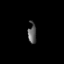
Tissue: prostate
Cell type: Fibroblasts
Senescence score: 0.6999
Nuclear area (px): 162
Mean DAPI intensity: 94.895